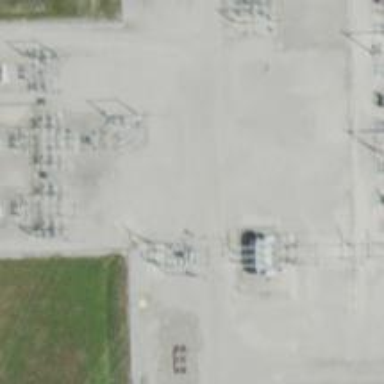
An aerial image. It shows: Switch for power supply.